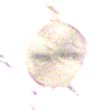
Verkehrszeichen: EndeUeberholverbot
Umgebung: Outdoor, Nature
Tageszeit: Night
Wetter: Clear
Licht: Natural
Jahreszeit: NotSpecified
Kontrast: LowContrast